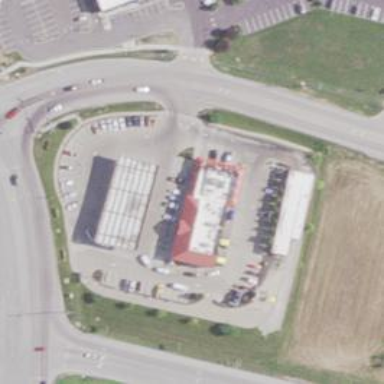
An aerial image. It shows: Retail area.